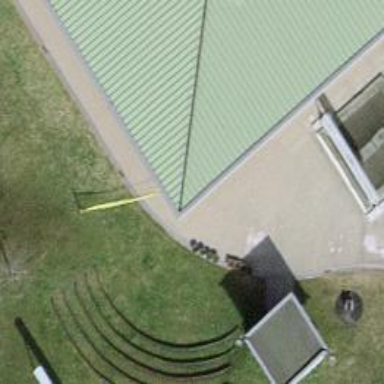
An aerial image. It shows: View of roof of building.